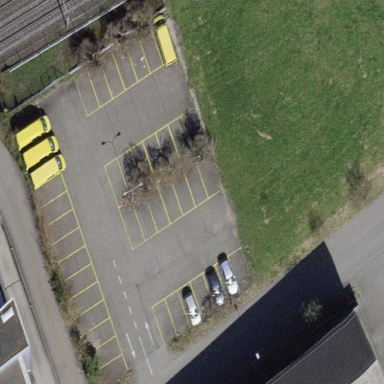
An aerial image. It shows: Parking area with asphalt surface.